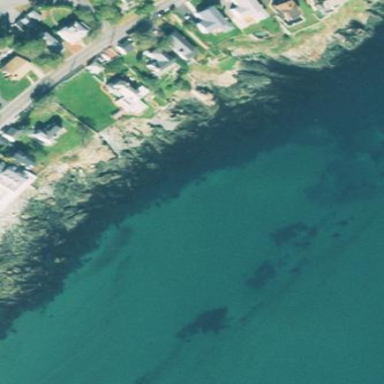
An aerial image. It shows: Natural rock reef.